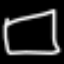
Label: square